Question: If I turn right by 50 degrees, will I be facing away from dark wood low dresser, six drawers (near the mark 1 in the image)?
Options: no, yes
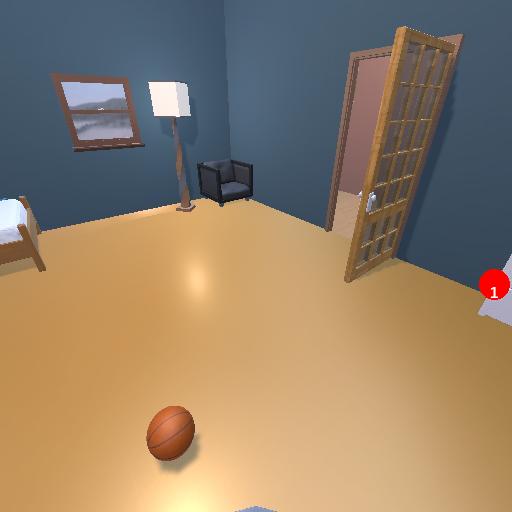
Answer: no